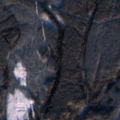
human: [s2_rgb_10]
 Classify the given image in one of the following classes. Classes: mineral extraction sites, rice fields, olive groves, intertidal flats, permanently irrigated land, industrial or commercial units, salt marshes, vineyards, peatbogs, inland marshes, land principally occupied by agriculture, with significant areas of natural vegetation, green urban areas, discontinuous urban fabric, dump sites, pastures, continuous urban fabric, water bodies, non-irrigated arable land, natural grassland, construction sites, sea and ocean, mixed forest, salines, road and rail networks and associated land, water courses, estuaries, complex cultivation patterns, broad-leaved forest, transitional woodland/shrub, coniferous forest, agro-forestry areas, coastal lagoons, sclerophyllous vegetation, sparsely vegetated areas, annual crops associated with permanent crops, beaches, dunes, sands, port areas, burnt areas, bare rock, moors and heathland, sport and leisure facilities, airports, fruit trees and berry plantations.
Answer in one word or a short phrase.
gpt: coniferous forest